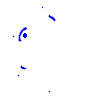
Particle: electron